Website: bh-photo
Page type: delivery-shipping
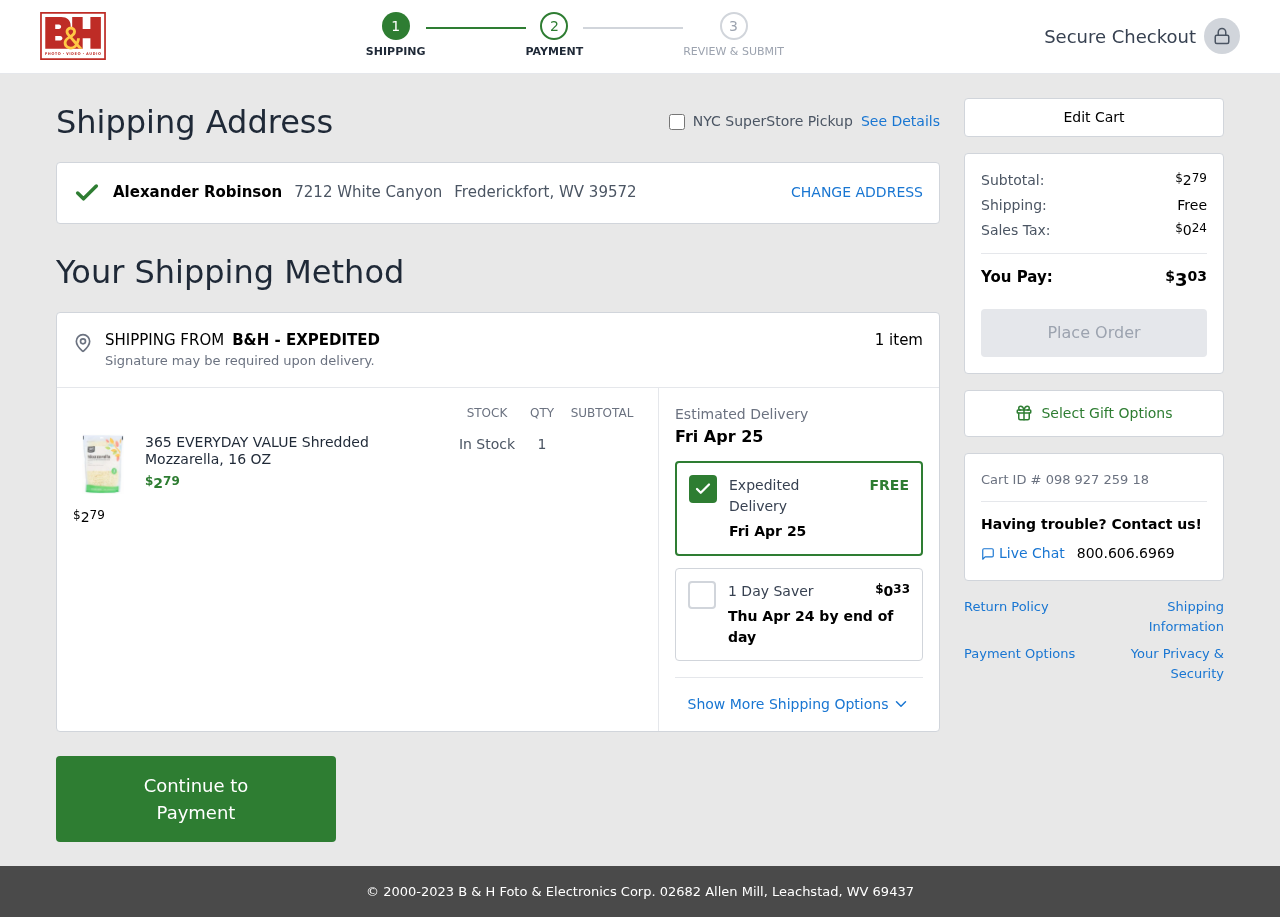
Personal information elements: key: PII_CITY_STATE_ZIP
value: Frederickfort, WV 39572
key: PII_FULLNAME
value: Alexander Robinson
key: PII_STREET
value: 7212 White Canyon
Product elements: key: PRODUCT1_NAME
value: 365 EVERYDAY VALUE Shredded Mozzarella, 16 OZ
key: PRODUCT1_PRICE
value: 2.79
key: PRODUCT1_QUANTITY
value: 1
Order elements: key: ORDER_NUM_ITEMS
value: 1 item
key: ORDER_SUBTOTAL
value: $279
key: ORDER_DELIVERY_DATE
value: Fri Apr 25
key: ORDER_SHIPPING_COST_ALT
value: $033
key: ORDER_SHIPPING_DATE
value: Thu Apr 24 by end of day
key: ORDER_SHIPPING_COST
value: Free
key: ORDER_TAX
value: $024
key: ORDER_TOTAL
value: $303
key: ORDER_ID
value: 098 927 259 18